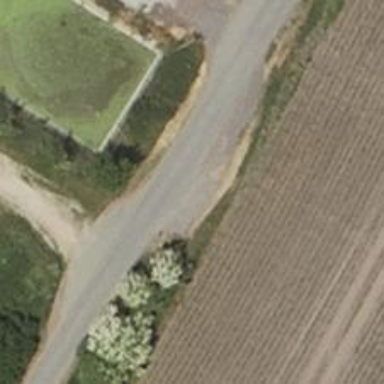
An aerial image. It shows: Passing place on the road.